Question: I have three tables of data and want to display just the Location and the count of entries for that location. I'm struggling to create a sql statement to do this. I am using MS SQL server.
Below I used photoshop to show my three tables and how I am trying to get the final output to look:

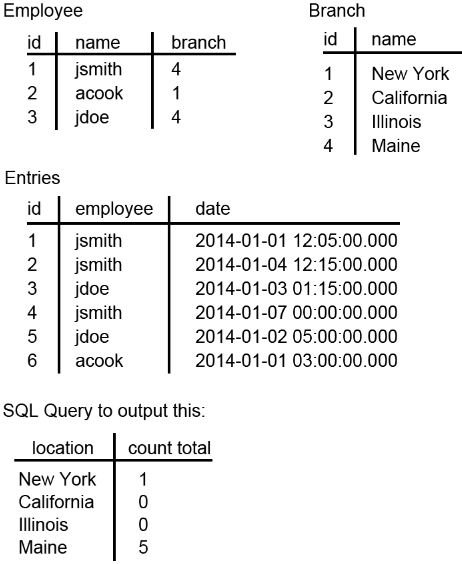
Answer: '''
DECLARE @Employees TABLE (ID INT, Name NVARCHAR(100), BRANCH INT)
INSERT INTO @Employees
VALUES (1, 'jsmith', 4),(2, 'acook', 1),(3, 'jdoe', 4)
DECLARE @Branch TABLE (ID INT, NAME NVARCHAR(100))
INSERT INTO @Branch
VALUES (1, 'New York'), (2,'California'),(3,'Illinos'),(4,'Maine')
DECLARE @Entries TABLE (ID INT, Employee VARCHAR(100), [Date] DateTime)
INSERT INTO @Entries
VALUES (1, 'jsmith', '2014-01-01 20:05:00.000'),(2, 'jsmith', '2014-01-03 20:05:00.000'),
(3, 'jdoe', '2014-01-04 20:05:00.000'),(4, 'jsmith', '2014-01-04 20:05:00.000'),
(5, 'jdoe', '2014-01-03 20:05:00.000'),(6, 'acook', '2014-01-02 20:05:00.000')
'''
'''
SELECT B.NAME AS Location, ISNULL(Q.TotalEntries, 0) TotalEntries
FROM
(
SELECT B.NAME as Location, COUNT(*) TotalEntries
FROM @Entries EN INNER JOIN @Employees EM
ON EM.name = EN.employee
INNER JOIN @Branch B
ON EM.branch = B.id
GROUP BY b.name
) Q RIGHT JOIN @Branch B
ON Q.Location = B.NAME
'''
'''
+------------+--------------+
| Location | TotalEntries |
+------------+--------------+
| New York | 1 |
| California | 0 |
| Illinos | 0 |
| Maine | 5 |
+------------+--------------+
'''